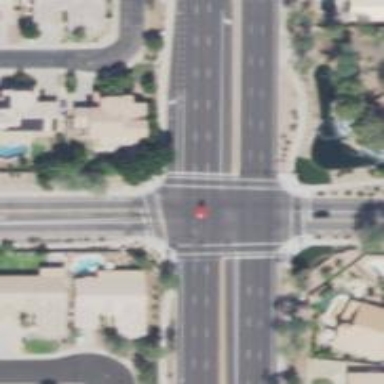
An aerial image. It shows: Solid stop line on the road.